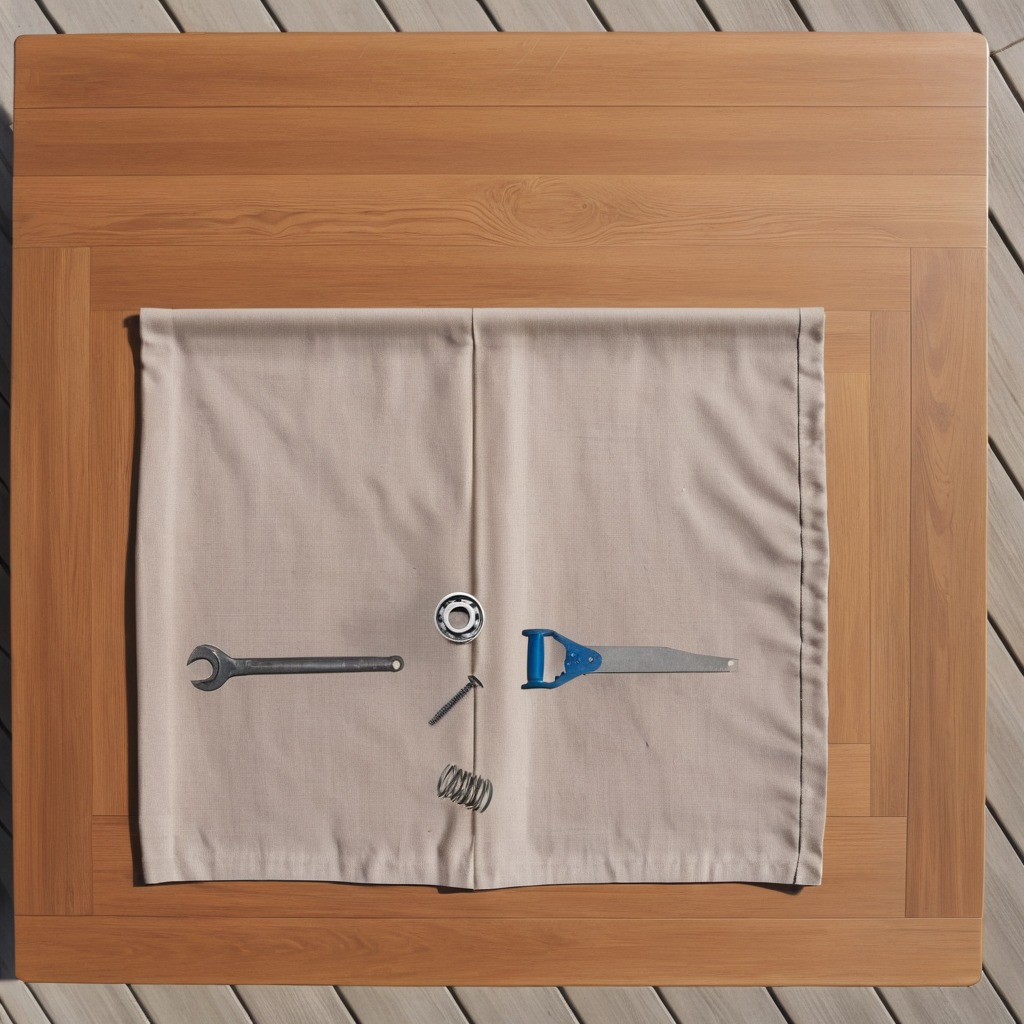
A ball bearing, a machine screw, a coiled metal spring, a saw, and a wrench are lying on the wooden table.